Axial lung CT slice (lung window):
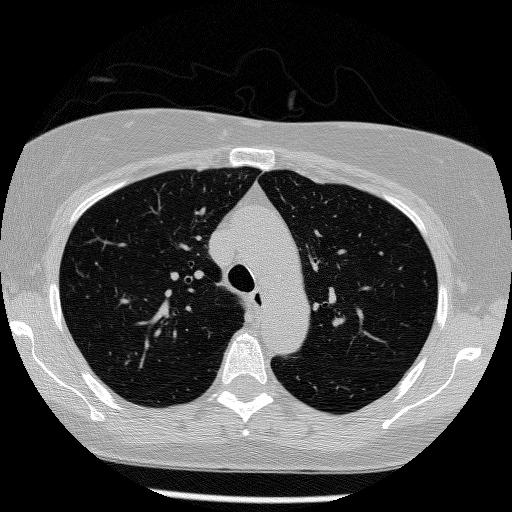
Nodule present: no